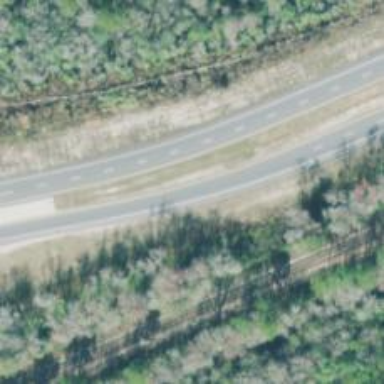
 surfaced with asphalt. It is classified as trunk highway."